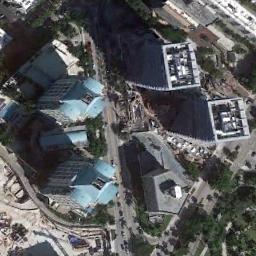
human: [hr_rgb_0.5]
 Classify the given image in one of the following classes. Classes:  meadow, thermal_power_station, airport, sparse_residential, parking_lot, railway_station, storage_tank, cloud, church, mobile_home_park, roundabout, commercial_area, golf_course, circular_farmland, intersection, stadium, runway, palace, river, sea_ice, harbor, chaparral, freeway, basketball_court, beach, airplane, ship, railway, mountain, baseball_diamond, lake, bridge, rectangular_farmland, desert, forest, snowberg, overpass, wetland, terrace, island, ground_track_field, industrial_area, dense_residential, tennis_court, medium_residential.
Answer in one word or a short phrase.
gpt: commercial_area